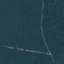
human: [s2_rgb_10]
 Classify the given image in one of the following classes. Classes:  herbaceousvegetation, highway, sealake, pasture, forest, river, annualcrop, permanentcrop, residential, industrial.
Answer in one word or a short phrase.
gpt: Forest